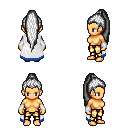
a pixel art fantasy rpg character, female body template, human, tanned skin, white trimmed cape, gold greaves, white extra-long topknot hairstyle, white cloth bracers, four views (front, back, left, right), 2x2 character sprite sheet, small pixel art, hard edges, no anti-aliasing